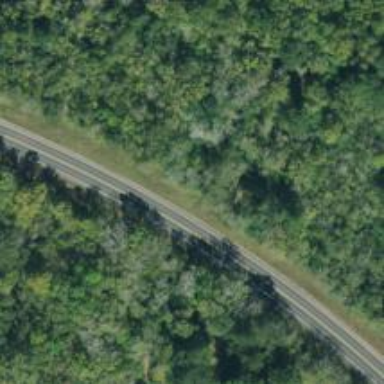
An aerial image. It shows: Asphalt road classified as primary highway.